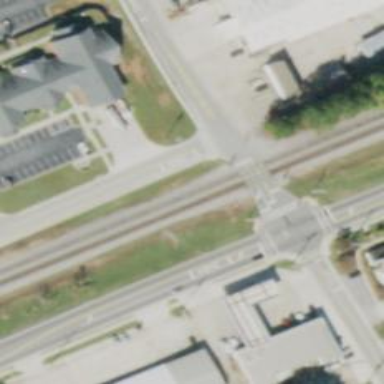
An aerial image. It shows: Level crossing with lights at railway intersection.